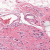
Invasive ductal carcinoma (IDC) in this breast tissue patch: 1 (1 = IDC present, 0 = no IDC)